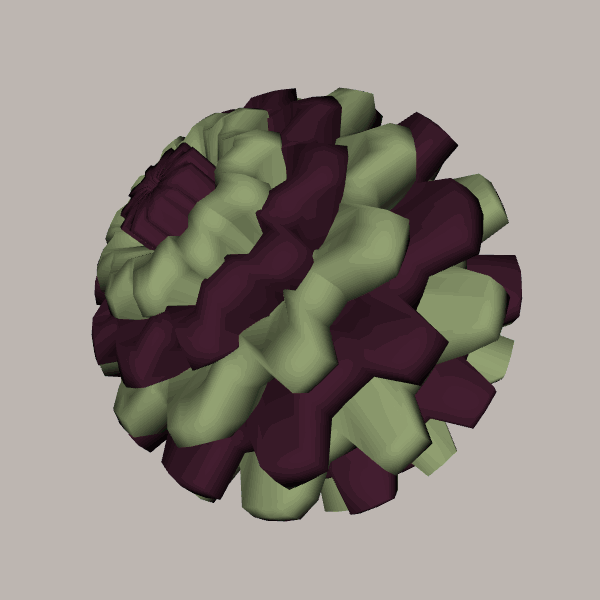
Background: light